Question: I'm trying to design an island grammar using <URL>, but I ran into a problem:
When implementing an Island Grammar in SDF a very common approach is to define a "catch-all" water production using the {avoid} attribute. This prevents the parser from using this production if others are applicable. This allows to specify a that can be overridden by other productions whitout generating abiguities. A very simple example of this would be:
'''
context free syntax
Chunk* -> Input
Water -> Chunk
lexical syntax
~[
\ ]+ -> Water {avoid} // avoid the Water production
'''
I tried reproducing this behaviour with Rascal MPL. My goal is to create an island grammar that gathers all conditional preprocessor directives inside a piece of C/C++ code and skips the rest of the input using Water productions.
'''
layout LAYOUT = [
\ ];
lexical WATER = ![
\ ]+;
start syntax Program = Line*; // program consists of lines
syntax Line = ConditionalDirective // preprocessor directives
> WATER; // catch-all option
syntax ConditionalDirective = "#ifdef"
| "#ifndef"
| "#if"
| "#elif";
'''
I tried to create the {avoid} effect by giving the production a higher priority using the ">" operator, but this doesn't work apparently. The parse tree still contains ambiguities.
'''
#ifdef asd
'''
If I parse the above code for example, I get a parse tree that looks as follows:

As far as I can tell from the <URL>, using the "priority"-operator might not be the way to go in my case, but I don't see any other possibilities. I assume there is a way though, because the authors of rascal clearly state that every SDF grammar can be converted to a rascal grammar.
Is there a way to reproduce SDFs {avoid} functionality with rascal MPL? Or is it possible to filter the parse forest somehow, reapplying the priorities?
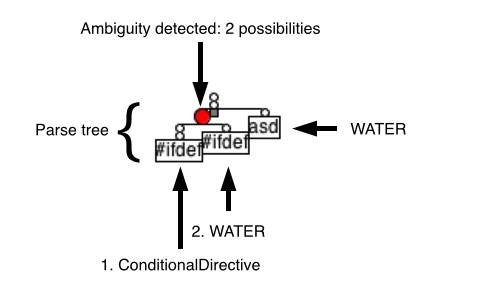
Answer: Short answer: avoid is in sdf2 a post parse filter. In rascal you can define these yourself, see <URL> for an example which mimics sdf2 avoid behavior without ignoring injection chains and without counting. You can import it in your grammar and use @avoid and @prefer tags just like in sdf2, or write your own filters.
Caveat: avoid was generally not enough to define water behavior in sdf2 and it isn't in rascal either. The reason is that water can become longer than its alternative. Prefer and avoid can only choose between alternatives of equal length in terms of subsentence length.
One surefire but slow way to deal with water in rascal is to count it in every alternative and choose derivations with less water.
Another issue with prefer and avoid was that the uses would start interfering, especially when they were counted. This can be avoided in rascal by specializing filters for specific nonterminals or even alternative rules.
Another option is to use the \ and ! disambigation operators. See the manual. However, All and all
I believe the post parse filtering option is currently the best way to deal with island grammars because you control what is going on.